Current action and preconditions to check: trajectory_clear

Your task: For each precondition in the list above, predict whether it will hold at this action.

Consider the current scene as observed from the mobile robot's camera, and analyze the predicted future states of all dynamic agents (e.g., people, animals, vehicles, or any moving entities) within the NEXT SECOND.

IMPORTANT: Only answer "very likely" if you are absolutely certain—based on strong, clear evidence—that a dynamic agent will violate the precondition in the predicted future state. Do NOT answer "very likely" for unlikely, ambiguous, or low-probability risks.

Ask yourself for each precondition: Is there a high probability, with clear and convincing evidence, that the predicted future states of any dynamic agent will interfere with the predicted future state of the currently executing action within the NEXT SECOND, causing that precondition to fail?

Assess the risk level based on these predictions. Use "likely" or "very likely" if motions create a clear risk of interference.

Use "neutral" or "improbable" if agents are nearby but their predicted paths are clearly diverging or non-conflicting.

Failure Risk Categories: "very improbable", "improbable", "neutral", "likely", "very likely"

Answer Format: Output ONLY the probability_of_failure value from these categories: "very improbable", "improbable", "neutral", "likely", "very likely"

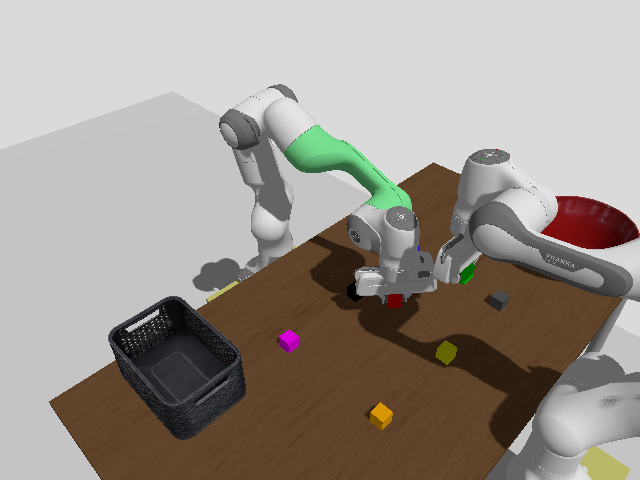

Answer: neutral